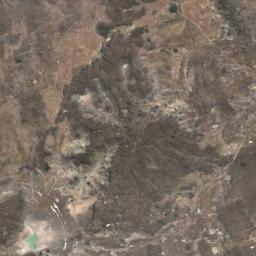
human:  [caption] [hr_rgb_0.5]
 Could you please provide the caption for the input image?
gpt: The desert is on the hill full of black sand .

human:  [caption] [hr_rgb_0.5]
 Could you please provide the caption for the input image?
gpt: The desert has yellow sand and many black mountains and a green lake is also in the desert .

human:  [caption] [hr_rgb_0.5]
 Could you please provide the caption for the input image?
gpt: There are some ravines in this desert .

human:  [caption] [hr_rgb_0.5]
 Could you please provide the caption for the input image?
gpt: It is a large piece of yellow desert with many sand dunes and brown gullys .

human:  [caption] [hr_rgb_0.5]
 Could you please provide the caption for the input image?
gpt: A brown desert covered by bare land .